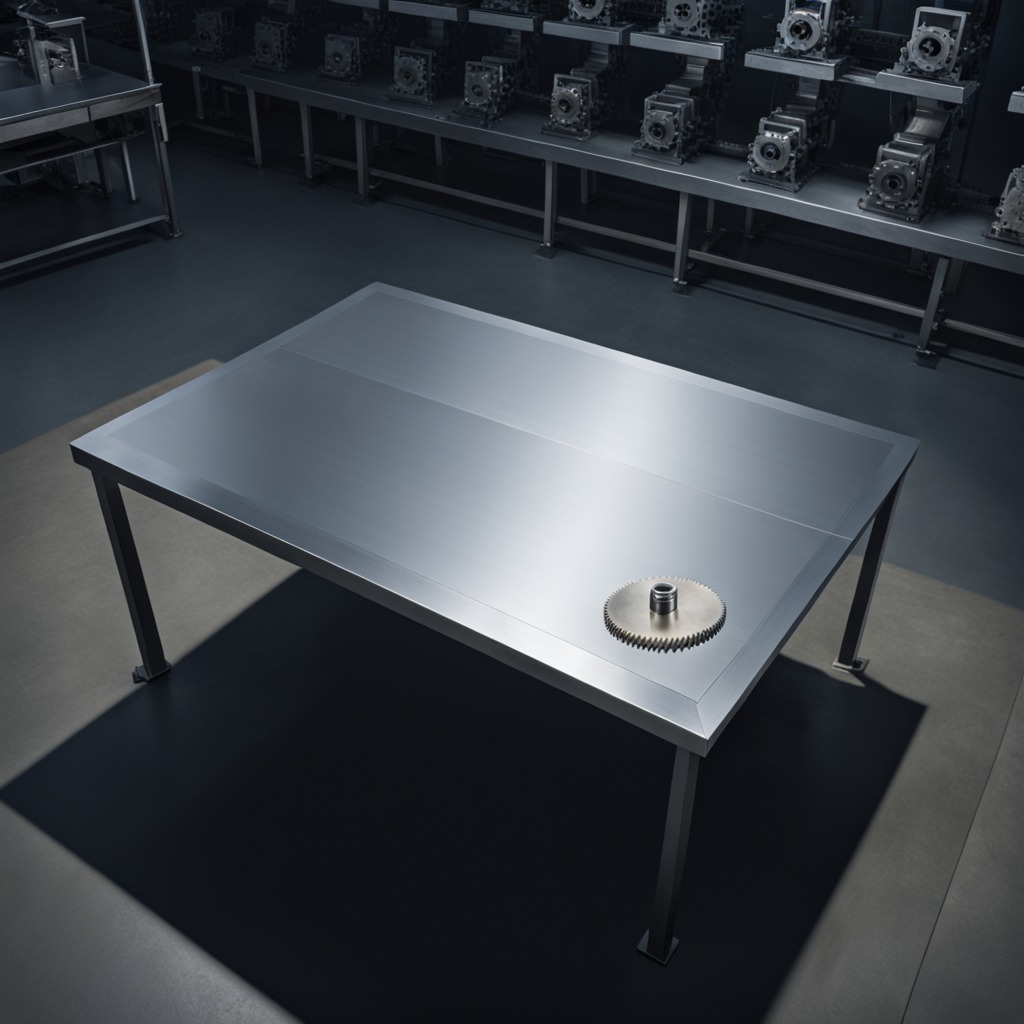
A steel gear with teeth is lying on the clean empty table in the basement in the evening.